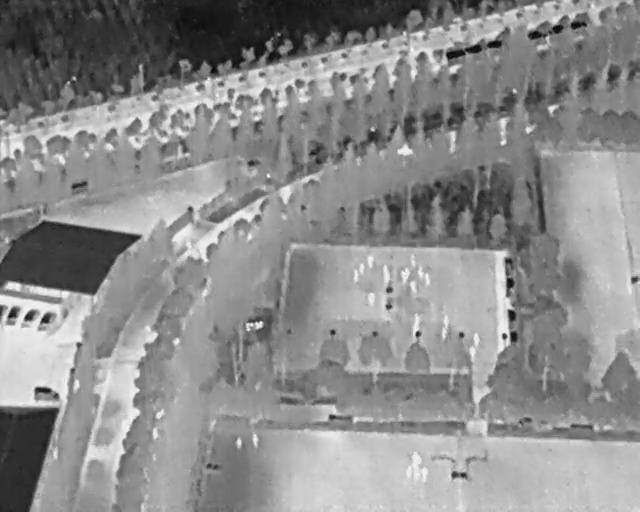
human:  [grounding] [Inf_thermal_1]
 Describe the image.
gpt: In the satellite image, there is  <ref>5 small person </ref> <box>[[36, 85, 38, 87, 2], [38, 85, 41, 86, 2], [62, 91, 64, 92, 2], [64, 91, 67, 93, 2], [63, 91, 66, 93, 2]]</box> located at bottom,  <ref>1 medium person </ref> <box>[[63, 88, 66, 90, 2]]</box> located at bottom,  <ref>13 small person </ref> <box>[[56, 50, 58, 51, 2], [55, 51, 57, 53, 2], [54, 53, 56, 54, 2], [63, 50, 65, 51, 2], [64, 52, 66, 53, 2], [65, 53, 68, 55, 2], [59, 52, 61, 53, 2], [62, 52, 64, 54, 2], [61, 53, 64, 54, 2], [59, 53, 61, 54, 2], [56, 57, 59, 59, 2], [68, 62, 70, 63, 2], [68, 64, 70, 65, 2]]</box> located at center,  <ref>2 small person </ref> <box>[[73, 65, 75, 66, 2], [72, 68, 74, 69, 2]]</box> located at right.